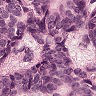
Metastatic tissue present: yes